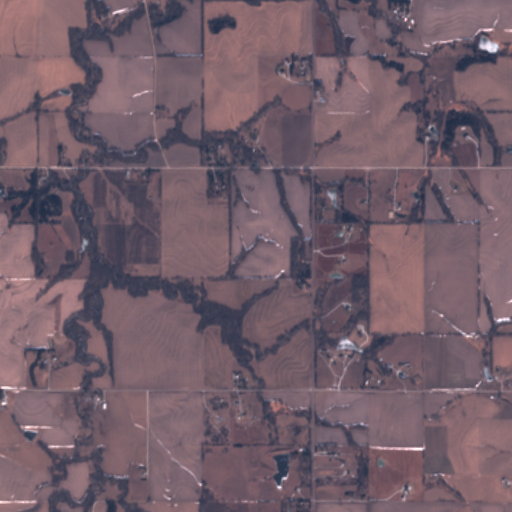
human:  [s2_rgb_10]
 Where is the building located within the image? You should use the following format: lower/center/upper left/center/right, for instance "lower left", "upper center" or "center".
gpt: The building is located in the center left of the image.
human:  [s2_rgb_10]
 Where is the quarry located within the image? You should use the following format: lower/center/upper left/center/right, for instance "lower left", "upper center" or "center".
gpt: There is no quarry in the image.